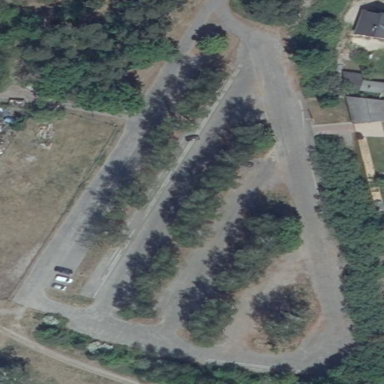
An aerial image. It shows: Parking area with surface.